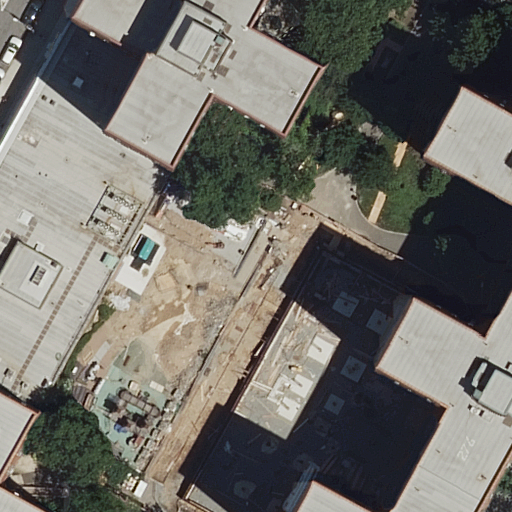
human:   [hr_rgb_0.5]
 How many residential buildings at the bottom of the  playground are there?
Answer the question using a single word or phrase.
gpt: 2

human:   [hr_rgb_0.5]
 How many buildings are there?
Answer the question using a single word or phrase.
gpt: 4

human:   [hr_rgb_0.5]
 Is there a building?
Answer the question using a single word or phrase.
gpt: yes

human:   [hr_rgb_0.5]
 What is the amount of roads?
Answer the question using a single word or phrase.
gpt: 3

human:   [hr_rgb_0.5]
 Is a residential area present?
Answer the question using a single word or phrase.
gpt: yes

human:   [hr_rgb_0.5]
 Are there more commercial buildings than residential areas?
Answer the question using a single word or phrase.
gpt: no

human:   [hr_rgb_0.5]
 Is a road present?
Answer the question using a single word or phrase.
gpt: yes

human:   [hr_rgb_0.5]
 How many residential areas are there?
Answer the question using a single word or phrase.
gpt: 1

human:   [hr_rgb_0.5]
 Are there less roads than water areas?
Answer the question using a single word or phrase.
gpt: no

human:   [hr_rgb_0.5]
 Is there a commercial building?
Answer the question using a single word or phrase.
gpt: no

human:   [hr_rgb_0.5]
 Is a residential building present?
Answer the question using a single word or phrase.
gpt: yes

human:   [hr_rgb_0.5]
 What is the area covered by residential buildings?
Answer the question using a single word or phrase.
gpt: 4826m2

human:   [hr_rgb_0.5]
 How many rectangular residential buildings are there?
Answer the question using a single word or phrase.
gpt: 1

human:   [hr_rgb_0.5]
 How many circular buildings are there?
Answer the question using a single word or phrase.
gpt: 0

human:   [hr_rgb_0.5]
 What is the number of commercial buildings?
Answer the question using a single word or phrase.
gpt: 0

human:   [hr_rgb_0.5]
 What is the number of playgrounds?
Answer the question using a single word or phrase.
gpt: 1

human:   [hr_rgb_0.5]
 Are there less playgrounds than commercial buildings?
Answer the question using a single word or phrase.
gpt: no

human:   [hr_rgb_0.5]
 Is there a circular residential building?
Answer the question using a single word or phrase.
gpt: no

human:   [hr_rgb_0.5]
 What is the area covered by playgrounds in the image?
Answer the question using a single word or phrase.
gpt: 1590m2

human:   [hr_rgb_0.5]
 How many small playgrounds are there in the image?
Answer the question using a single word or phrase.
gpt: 0

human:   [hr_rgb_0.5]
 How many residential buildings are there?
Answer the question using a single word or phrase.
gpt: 4

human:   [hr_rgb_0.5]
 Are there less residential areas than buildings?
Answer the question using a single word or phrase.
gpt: yes

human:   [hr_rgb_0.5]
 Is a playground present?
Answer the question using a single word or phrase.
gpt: yes

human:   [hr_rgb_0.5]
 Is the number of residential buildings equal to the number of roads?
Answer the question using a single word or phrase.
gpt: no

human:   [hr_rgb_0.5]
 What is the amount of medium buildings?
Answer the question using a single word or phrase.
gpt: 1

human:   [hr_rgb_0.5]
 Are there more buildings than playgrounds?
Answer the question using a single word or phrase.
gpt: yes

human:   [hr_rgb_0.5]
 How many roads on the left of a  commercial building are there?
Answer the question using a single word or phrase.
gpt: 0

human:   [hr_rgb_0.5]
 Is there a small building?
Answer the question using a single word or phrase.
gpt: no

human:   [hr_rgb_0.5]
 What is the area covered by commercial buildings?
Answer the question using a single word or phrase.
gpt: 0m2

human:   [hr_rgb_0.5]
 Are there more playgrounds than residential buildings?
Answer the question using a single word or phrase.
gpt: no

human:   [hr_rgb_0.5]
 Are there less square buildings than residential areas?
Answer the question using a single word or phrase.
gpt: yes

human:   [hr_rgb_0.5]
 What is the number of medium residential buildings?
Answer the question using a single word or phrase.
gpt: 1

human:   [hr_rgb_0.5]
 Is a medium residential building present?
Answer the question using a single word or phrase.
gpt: yes

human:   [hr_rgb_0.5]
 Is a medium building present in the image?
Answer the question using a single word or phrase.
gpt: yes

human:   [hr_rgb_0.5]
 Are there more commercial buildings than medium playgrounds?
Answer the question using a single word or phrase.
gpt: no

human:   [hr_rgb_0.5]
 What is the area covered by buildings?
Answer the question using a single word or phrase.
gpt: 4826m2

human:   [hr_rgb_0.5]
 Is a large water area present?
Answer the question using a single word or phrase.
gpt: no

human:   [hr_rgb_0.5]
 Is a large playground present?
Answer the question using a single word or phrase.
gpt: yes

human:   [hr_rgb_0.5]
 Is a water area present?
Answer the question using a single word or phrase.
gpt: no

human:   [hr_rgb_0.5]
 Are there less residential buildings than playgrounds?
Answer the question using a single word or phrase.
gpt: no

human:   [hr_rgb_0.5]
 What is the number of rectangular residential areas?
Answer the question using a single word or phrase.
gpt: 1

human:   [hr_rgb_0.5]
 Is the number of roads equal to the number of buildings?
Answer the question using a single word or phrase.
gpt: no

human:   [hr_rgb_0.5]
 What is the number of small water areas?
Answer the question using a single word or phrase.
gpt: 0

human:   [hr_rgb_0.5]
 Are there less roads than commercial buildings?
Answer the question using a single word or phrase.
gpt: no

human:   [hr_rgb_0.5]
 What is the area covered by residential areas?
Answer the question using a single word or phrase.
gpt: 10614m2

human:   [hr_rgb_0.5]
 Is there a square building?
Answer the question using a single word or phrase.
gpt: no

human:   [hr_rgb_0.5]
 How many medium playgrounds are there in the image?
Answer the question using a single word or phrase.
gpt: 0

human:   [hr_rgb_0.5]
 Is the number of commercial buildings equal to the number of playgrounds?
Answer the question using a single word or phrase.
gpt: no

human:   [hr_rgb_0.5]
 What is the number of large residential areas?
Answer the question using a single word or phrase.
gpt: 1

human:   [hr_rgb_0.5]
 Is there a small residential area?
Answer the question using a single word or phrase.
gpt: no

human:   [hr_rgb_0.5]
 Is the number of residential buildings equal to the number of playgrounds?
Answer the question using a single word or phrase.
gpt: no

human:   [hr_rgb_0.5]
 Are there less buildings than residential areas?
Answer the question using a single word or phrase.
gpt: no

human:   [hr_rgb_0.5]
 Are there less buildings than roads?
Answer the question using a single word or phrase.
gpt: no

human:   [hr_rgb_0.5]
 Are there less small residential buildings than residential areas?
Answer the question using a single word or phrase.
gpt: yes

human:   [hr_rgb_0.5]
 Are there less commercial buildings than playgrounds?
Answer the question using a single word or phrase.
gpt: yes

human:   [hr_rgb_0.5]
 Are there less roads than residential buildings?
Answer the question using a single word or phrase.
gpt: yes

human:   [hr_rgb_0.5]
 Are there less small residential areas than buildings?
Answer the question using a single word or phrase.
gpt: yes

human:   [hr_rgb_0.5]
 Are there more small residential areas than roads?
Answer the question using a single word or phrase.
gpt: no

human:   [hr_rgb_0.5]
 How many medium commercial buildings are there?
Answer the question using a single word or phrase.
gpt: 0

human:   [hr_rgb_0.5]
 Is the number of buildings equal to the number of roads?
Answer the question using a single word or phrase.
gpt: no

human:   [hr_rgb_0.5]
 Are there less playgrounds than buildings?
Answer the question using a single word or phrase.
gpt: yes

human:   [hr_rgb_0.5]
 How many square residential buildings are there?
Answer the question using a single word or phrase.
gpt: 0

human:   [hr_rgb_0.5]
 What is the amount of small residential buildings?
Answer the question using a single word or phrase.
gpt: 0

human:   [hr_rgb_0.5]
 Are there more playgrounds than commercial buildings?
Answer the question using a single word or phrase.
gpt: yes